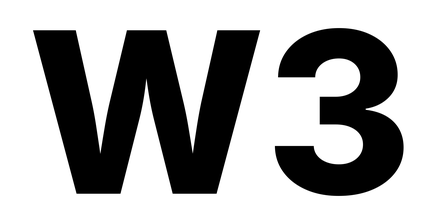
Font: Inter_ExtraBold